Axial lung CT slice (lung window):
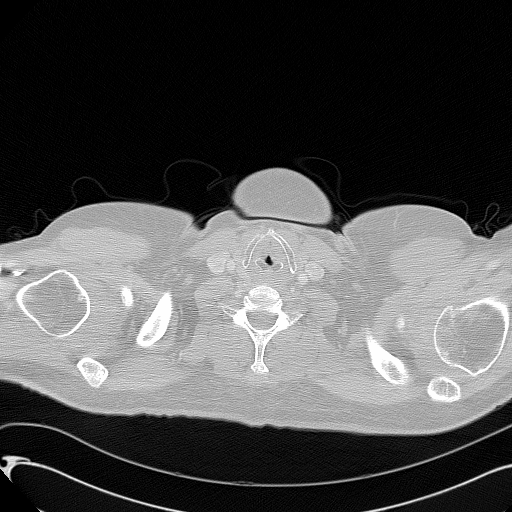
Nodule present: no